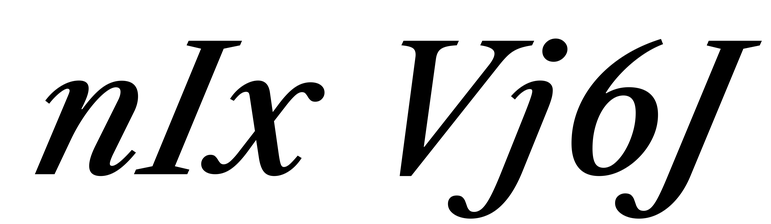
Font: LibreCaslonText-Italic_Medium_Italic